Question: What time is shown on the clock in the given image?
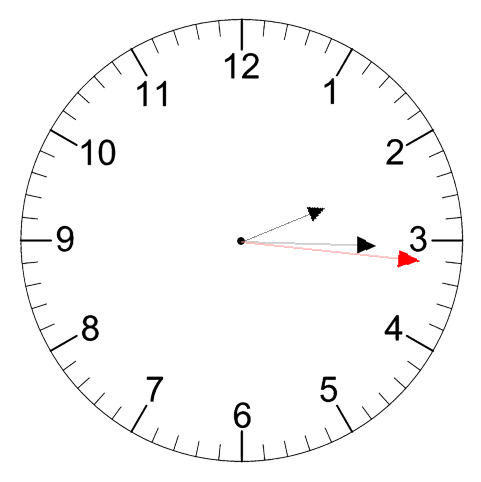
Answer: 02:15:16